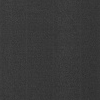
Atmospheric dust classification: not_dusty